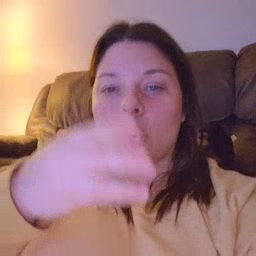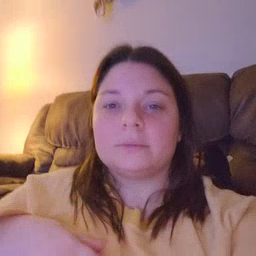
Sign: story